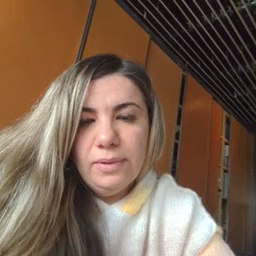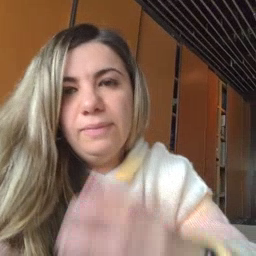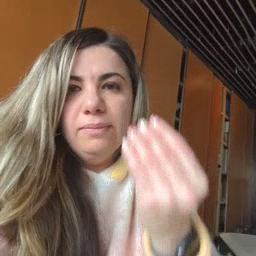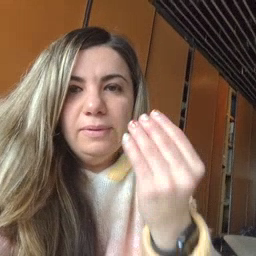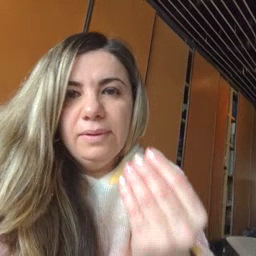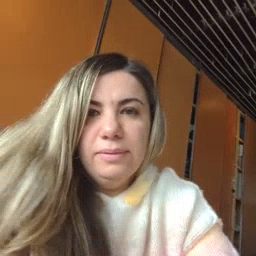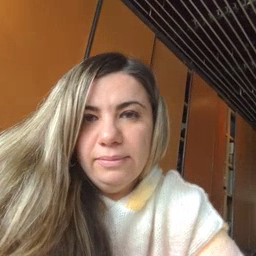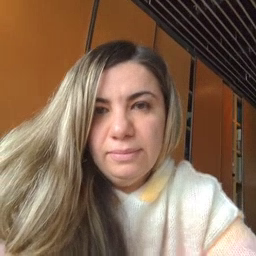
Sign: wet